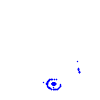
Particle: electron